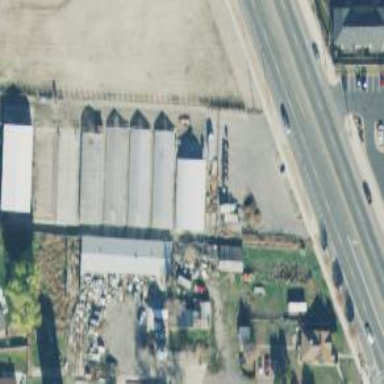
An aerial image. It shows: Plant nursery.